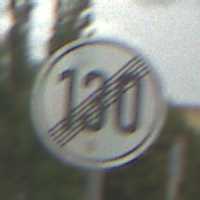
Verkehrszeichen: EndeGeschwindigkeit130
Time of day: MorningAfternoon
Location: Outdoor (Suburban)
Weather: PartlyCloudy
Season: NotSpecified
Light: Natural